Question: There is no height specified for body tag but why is it taking some amount of height when I see in inspect element?
here is the code
<URL>
And here is the example screen

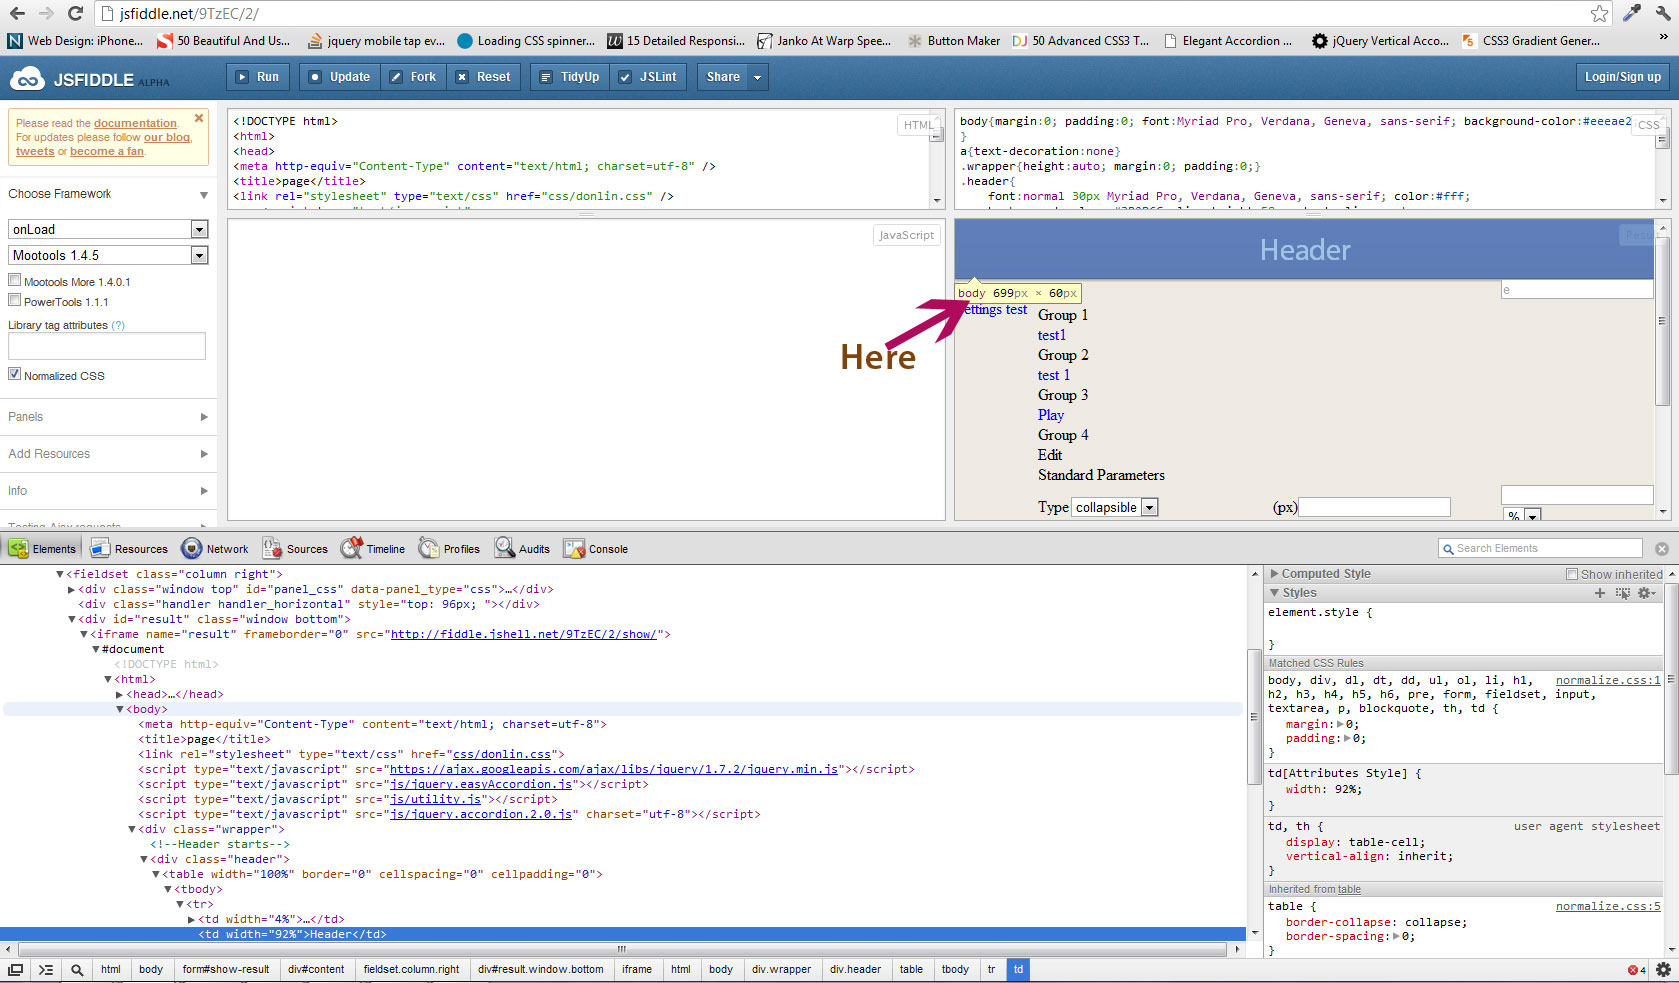
Answer: I got the solution. That was happening because of the table added inside the "content_wrap" div. this is was not considering the table inside it so I added a blank div around the table then it is working as child of the div "content_wrap".
Updated fiddle <URL>